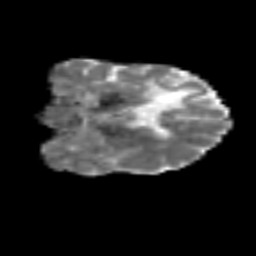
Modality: MD
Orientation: coronal
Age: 46
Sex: male
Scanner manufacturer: siemens
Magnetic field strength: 3 T
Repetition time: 6.1 s
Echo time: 0.101 s